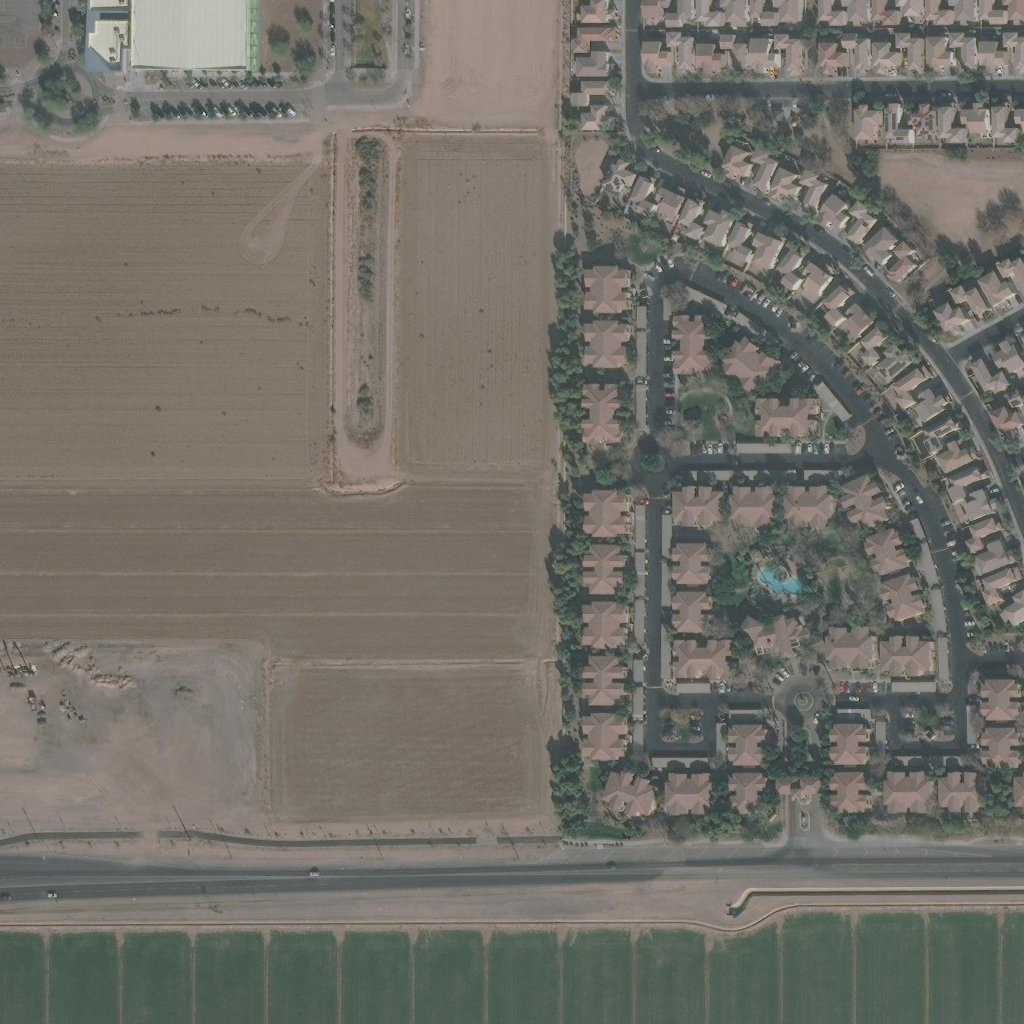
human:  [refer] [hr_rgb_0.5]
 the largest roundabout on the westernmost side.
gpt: <box>[[3, 5, 9, 12, 0]]</box>